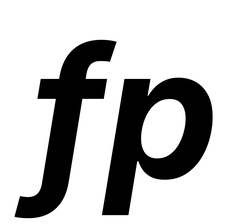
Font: Inter-Italic_Bold_Italic